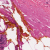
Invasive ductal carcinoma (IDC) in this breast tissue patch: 0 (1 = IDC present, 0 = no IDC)